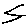
Label: zigzag